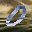
Label: 0